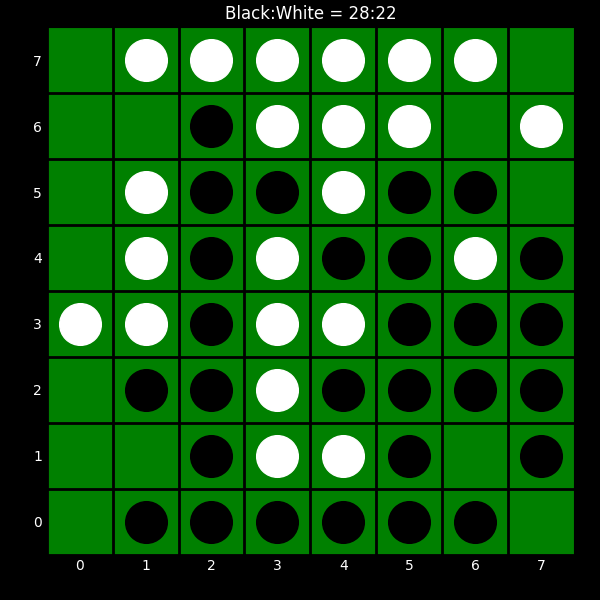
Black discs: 28
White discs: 22